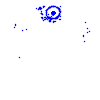
Particle: pion